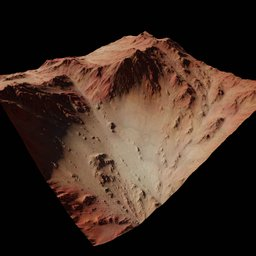
Label: nature